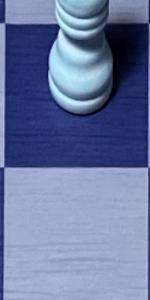
Label: Empty